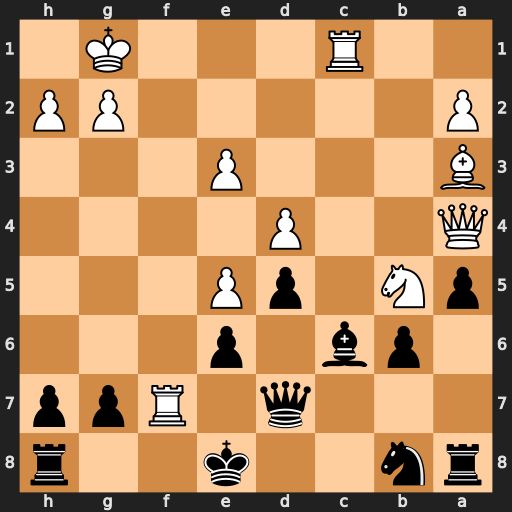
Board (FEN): rn2k2r/3q1Rpp/1pb1p3/pN1pP3/Q2P4/B3P3/P5PP/2R3K1
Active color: b
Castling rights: kq
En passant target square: -
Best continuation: Kxf7 Rf1+ Ke8